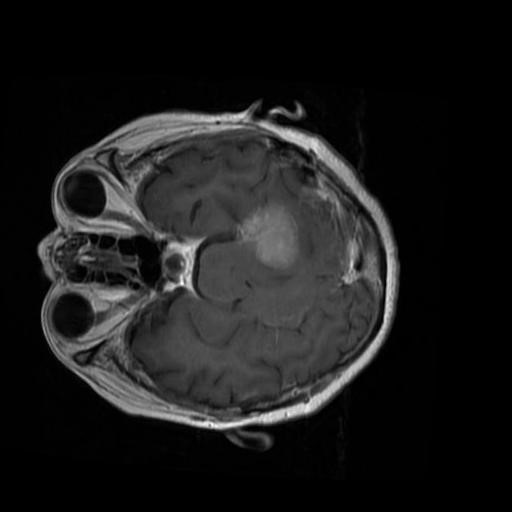
Label: brain_menin